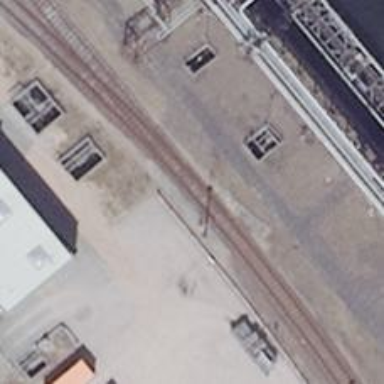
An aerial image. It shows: Railway switch.